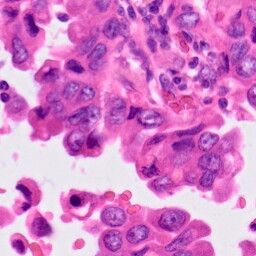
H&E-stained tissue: Lung